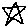
Label: star